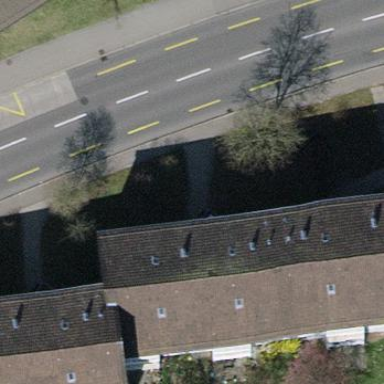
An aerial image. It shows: View of apartment building.